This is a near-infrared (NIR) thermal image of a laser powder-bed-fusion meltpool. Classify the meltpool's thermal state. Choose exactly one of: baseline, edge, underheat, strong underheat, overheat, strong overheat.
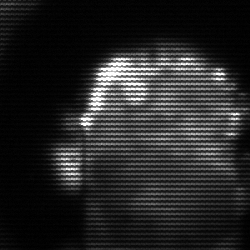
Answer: baseline